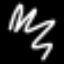
Label: squiggle